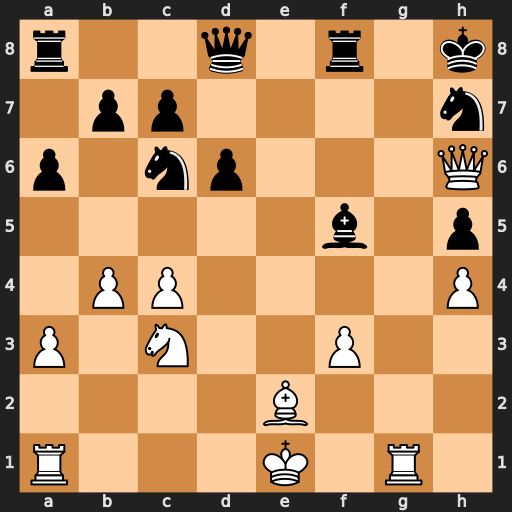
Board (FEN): r2q1r1k/1pp4n/p1np3Q/5b1p/1PP4P/P1N2P2/4B3/R3K1R1
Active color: w
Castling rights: Q
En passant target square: -
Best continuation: Qg7#